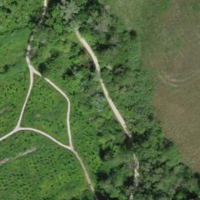
EUNIS habitat code: 45
Species observed at this site:
Corvus corone
Cyanistes caeruleus
Fulica atra
Anas platyrhynchos
Sturnus vulgaris
Fringilla coelebs
Passer domesticus
Sylvia atricapilla
Carduelis carduelis
Chroicocephalus ridibundus
Muscicapa striata
Turdus merula
Phalacrocorax carbo
Larus michahellis
Parus major
Erithacus rubecula
Pica pica
Motacilla alba